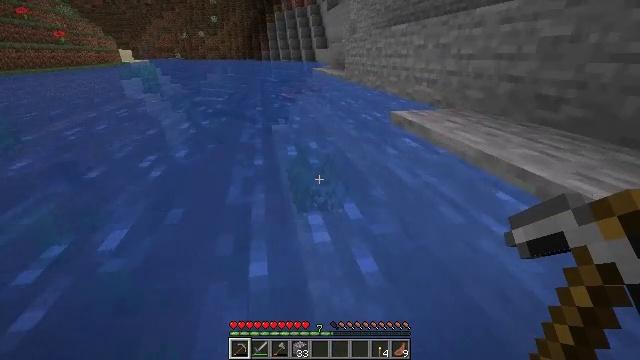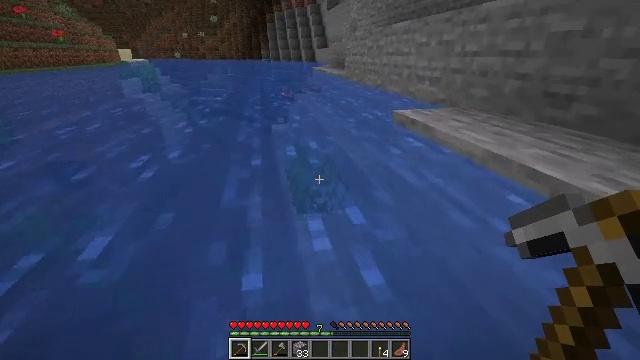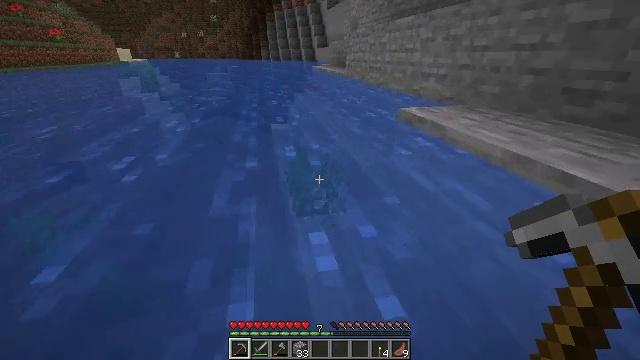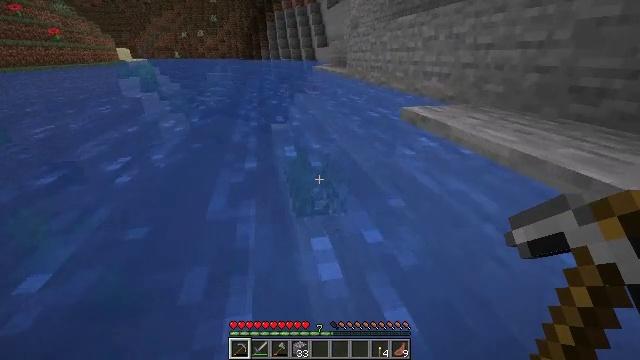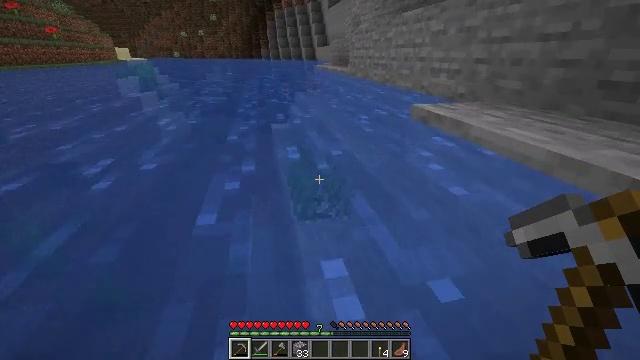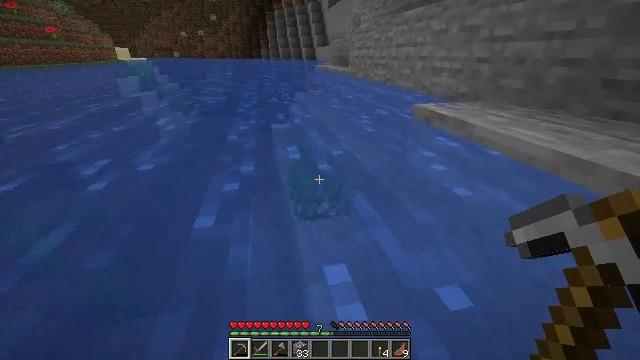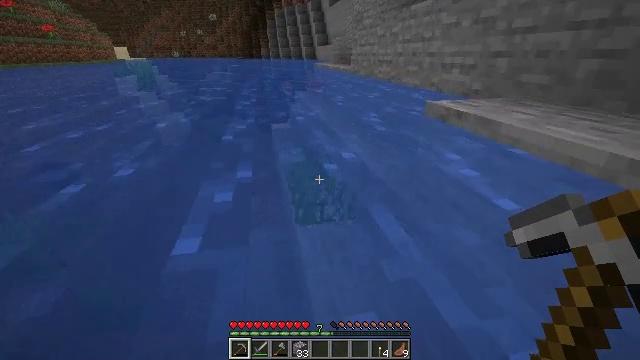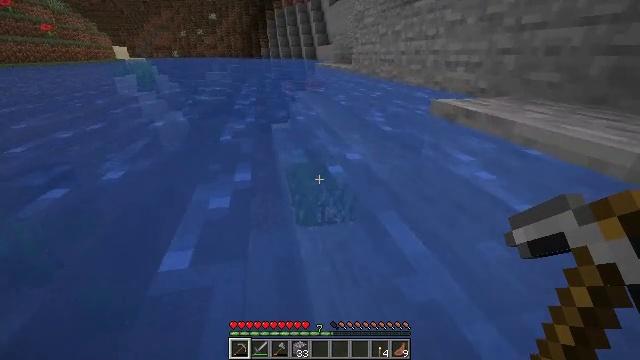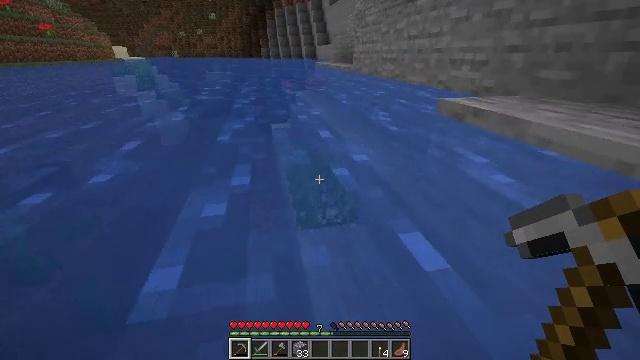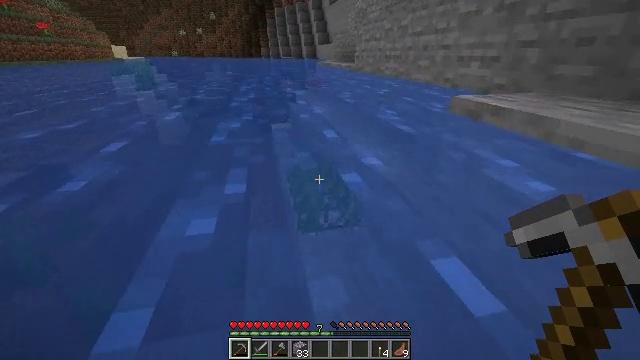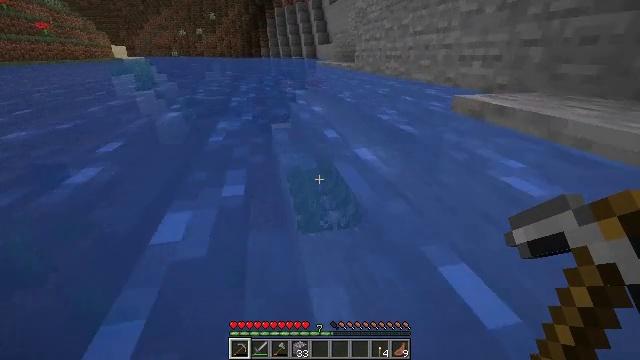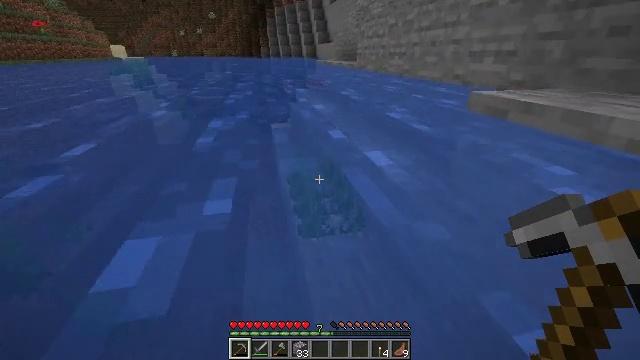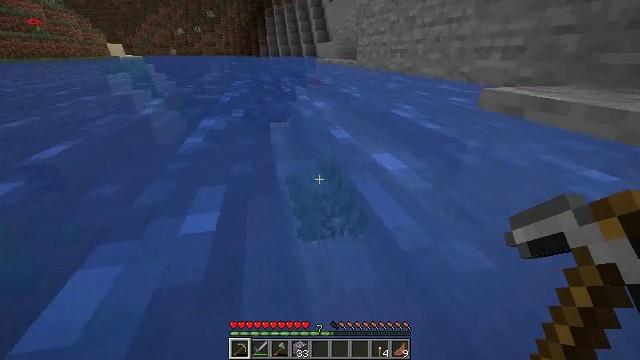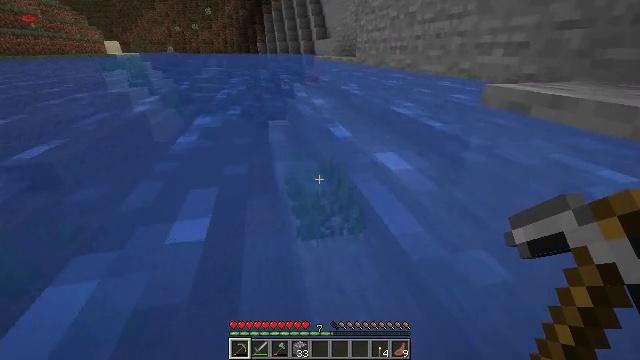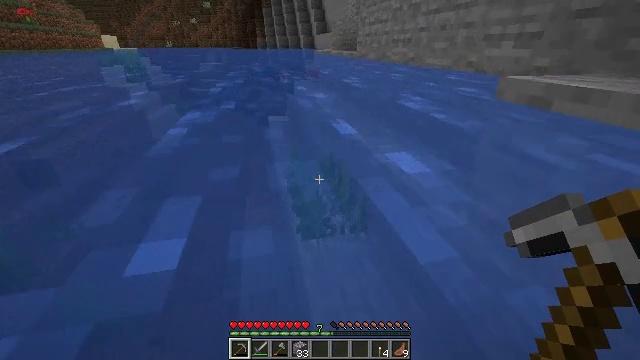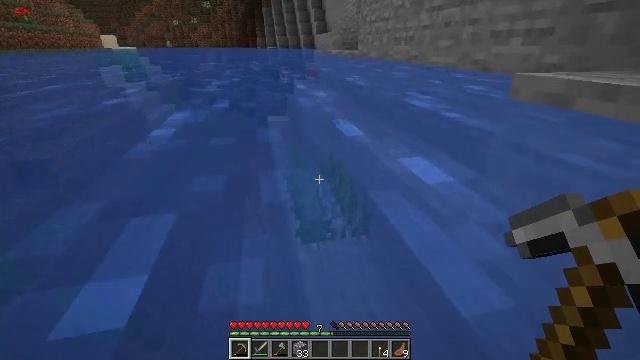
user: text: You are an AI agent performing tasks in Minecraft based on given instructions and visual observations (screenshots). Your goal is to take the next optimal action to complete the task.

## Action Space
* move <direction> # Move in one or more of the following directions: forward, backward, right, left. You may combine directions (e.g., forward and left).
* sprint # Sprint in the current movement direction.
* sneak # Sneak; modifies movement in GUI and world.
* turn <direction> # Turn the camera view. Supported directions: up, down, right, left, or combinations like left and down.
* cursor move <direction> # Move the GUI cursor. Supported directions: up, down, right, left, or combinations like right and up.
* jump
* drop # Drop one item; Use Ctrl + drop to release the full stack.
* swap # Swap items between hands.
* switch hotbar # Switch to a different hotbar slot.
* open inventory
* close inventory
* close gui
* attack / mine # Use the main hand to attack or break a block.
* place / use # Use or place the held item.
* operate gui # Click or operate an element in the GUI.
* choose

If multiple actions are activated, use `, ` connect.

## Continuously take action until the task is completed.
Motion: motion action
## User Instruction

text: Break the seagrass in the ocean.
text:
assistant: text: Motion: move forward
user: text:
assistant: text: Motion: move forward
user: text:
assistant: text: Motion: move forward
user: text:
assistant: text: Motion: move forward
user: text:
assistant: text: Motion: move forward
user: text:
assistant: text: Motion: move forward
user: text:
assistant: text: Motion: move forward
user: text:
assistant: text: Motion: move forward
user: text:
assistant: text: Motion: move forward
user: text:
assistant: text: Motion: move forward
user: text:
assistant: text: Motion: move forward
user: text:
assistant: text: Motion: move forward
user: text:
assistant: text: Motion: move forward
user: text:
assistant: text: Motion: move forward
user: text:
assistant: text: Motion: move forward
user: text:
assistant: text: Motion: move forward
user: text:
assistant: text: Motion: move forward
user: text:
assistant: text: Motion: move forward
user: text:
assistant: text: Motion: move forward
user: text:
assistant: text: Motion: move forward
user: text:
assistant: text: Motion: move forward
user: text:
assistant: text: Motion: move forward
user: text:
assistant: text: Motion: move forward
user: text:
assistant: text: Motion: move forward, turn right and down
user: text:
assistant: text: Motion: move forward, turn right and down
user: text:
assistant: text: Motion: move forward
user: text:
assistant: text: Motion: move forward and move right
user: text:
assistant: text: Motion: move right
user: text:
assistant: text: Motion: move right, turn left
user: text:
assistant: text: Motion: move right, turn left